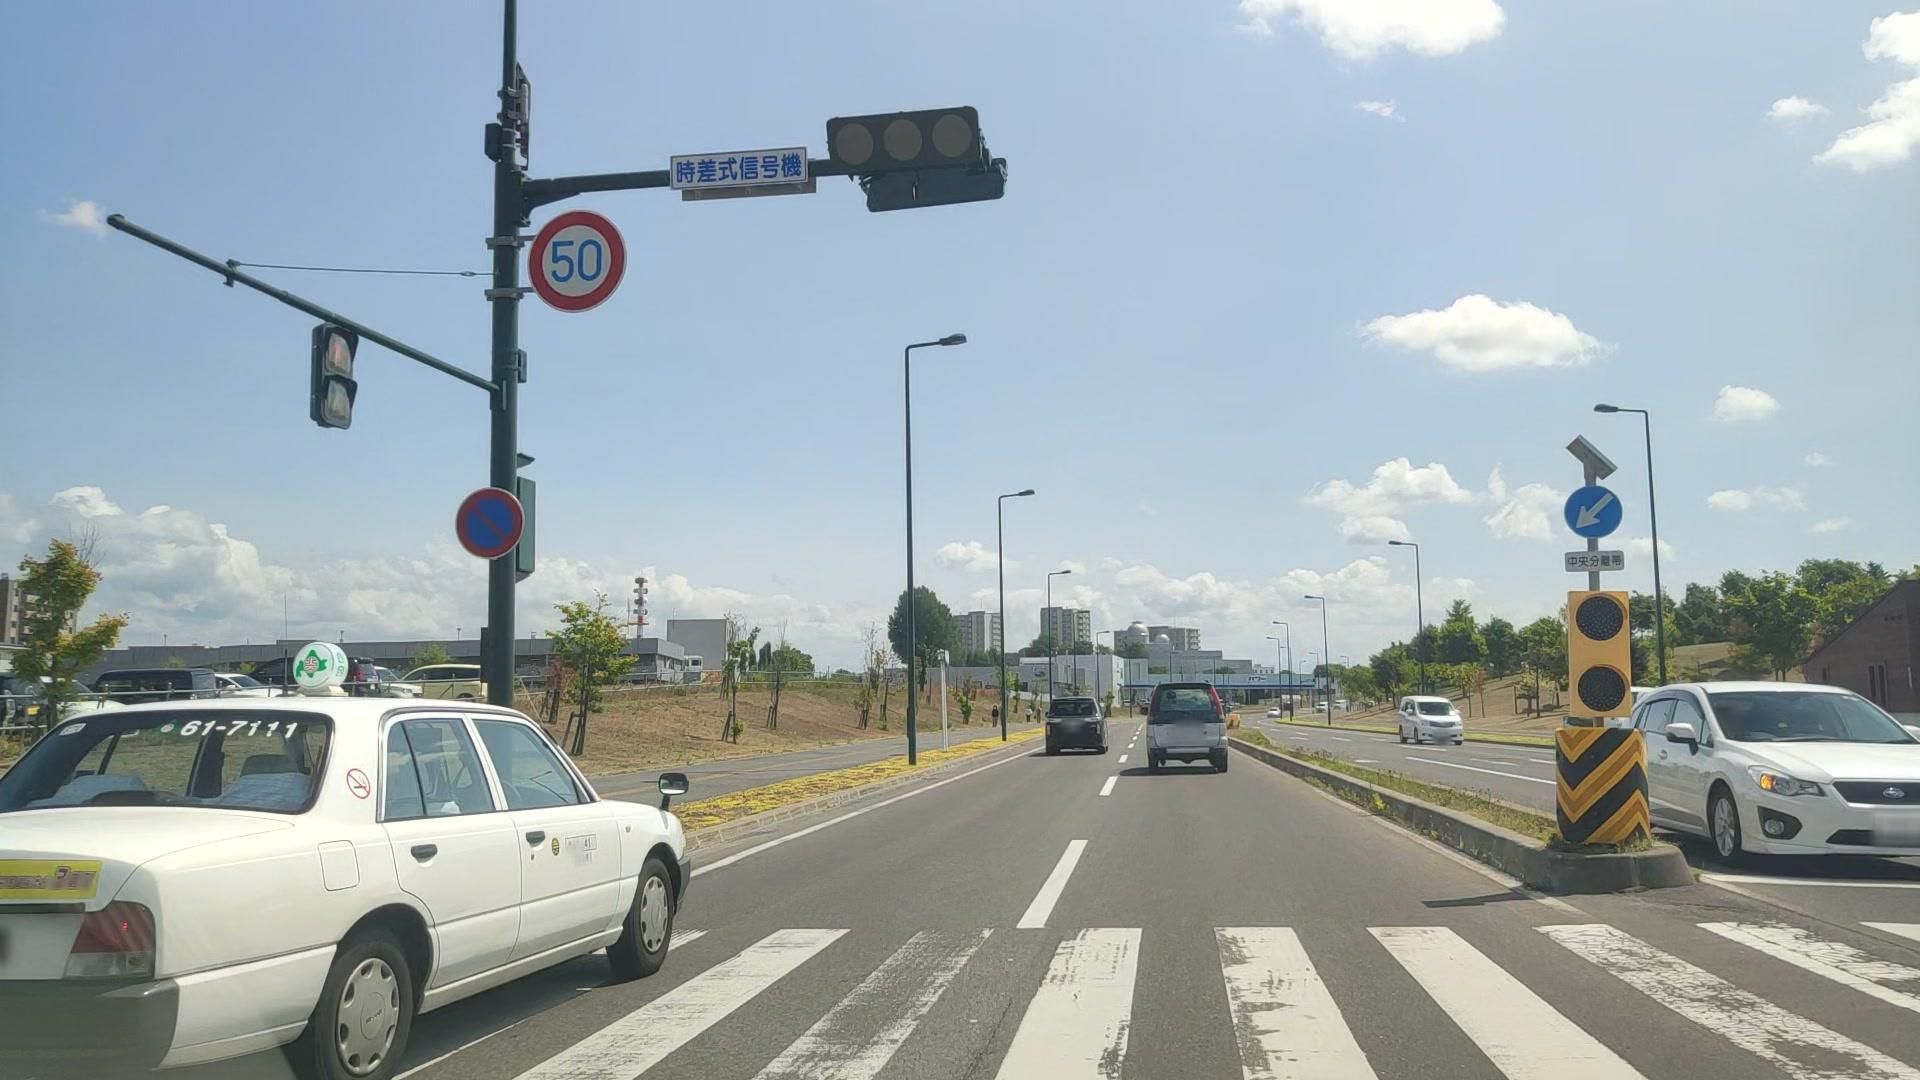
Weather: clear
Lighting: day
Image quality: good
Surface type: driving surface
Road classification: tertiary
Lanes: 2.0
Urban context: urban centre
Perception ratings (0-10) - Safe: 3.16, Lively: 5.03, Beautiful: 1.14, Boring: 3.82, Depressing: 5.4, Wealthy: 3.93